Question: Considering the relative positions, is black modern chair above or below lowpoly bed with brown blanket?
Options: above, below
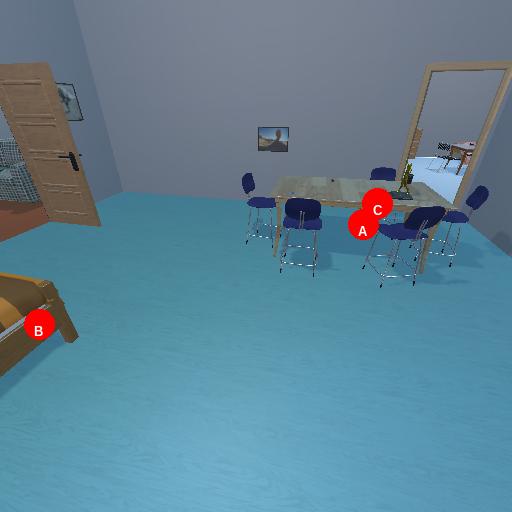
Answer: above